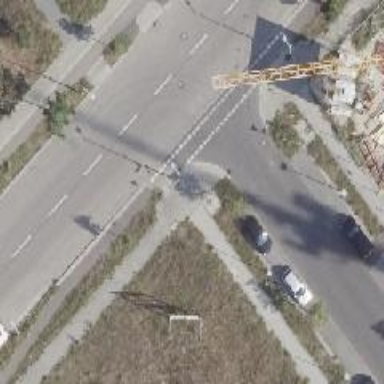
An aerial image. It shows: Unmarked crossing on footway.